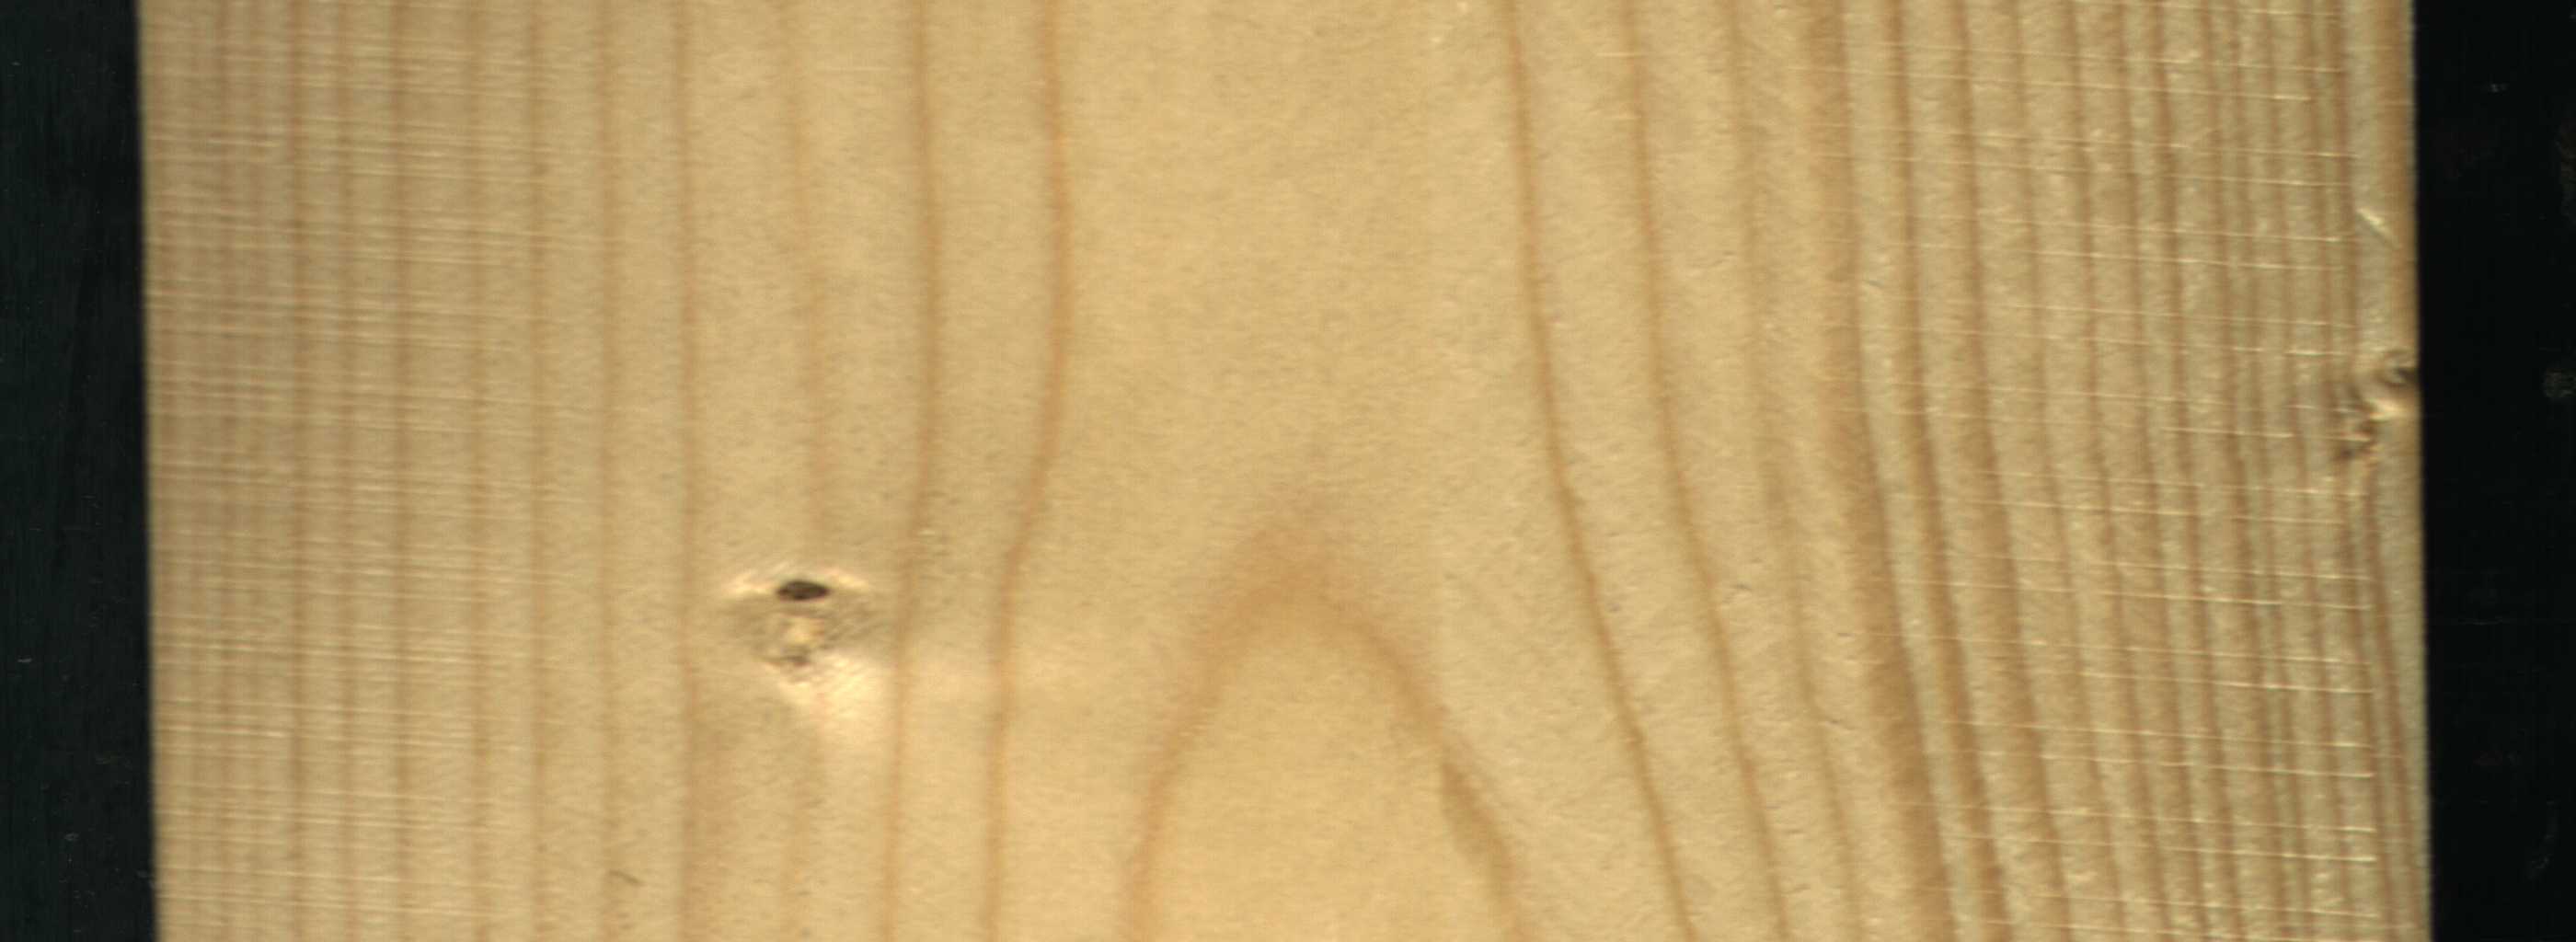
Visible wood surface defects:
Live_Knot